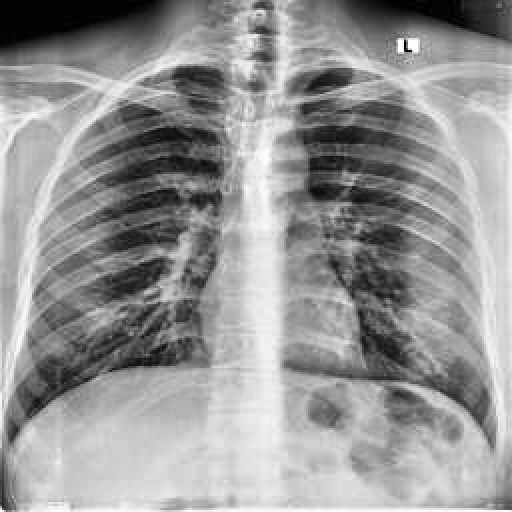
Finding: NORMAL